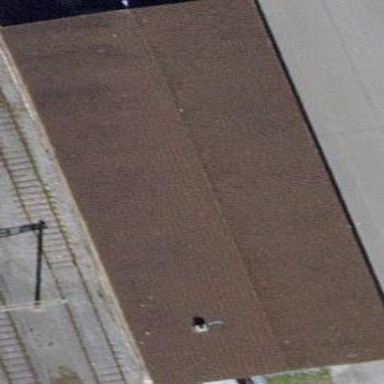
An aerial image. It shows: Warehouse.